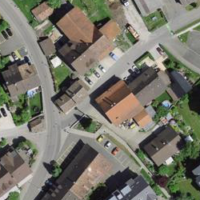
EUNIS habitat code: 54
Species observed at this site:
Chelidonium majus